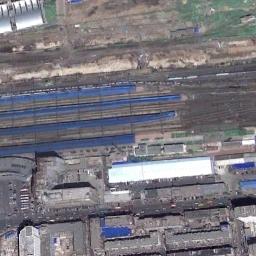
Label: railway_station